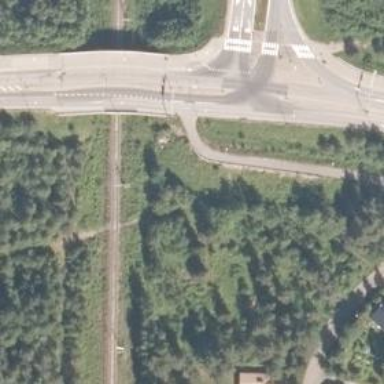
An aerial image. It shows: Cycleway.